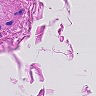
Metastatic tissue present: no